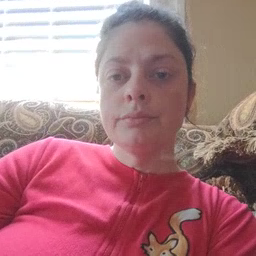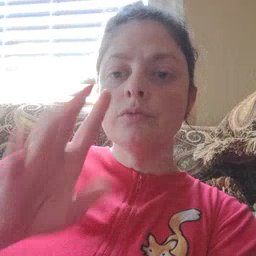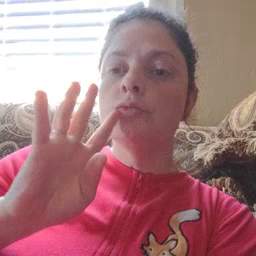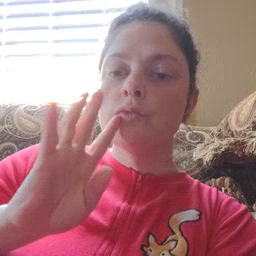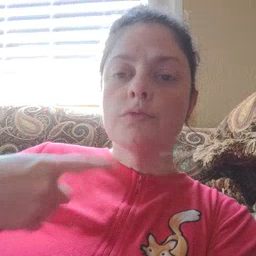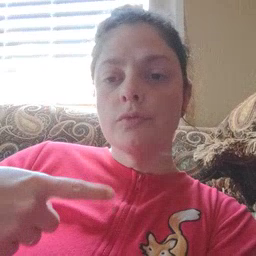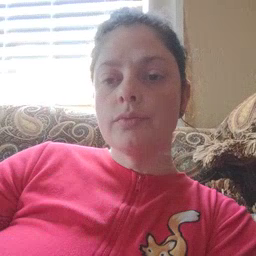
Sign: talk